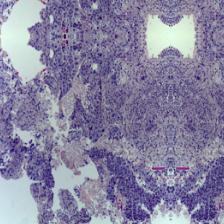
Diagnosis: OSCC